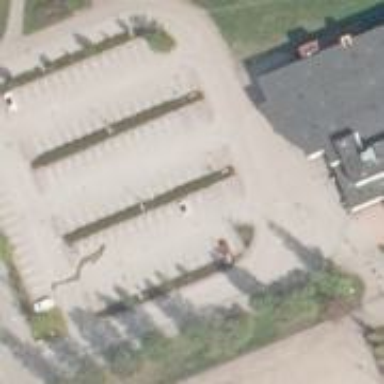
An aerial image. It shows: Parking area with surface parking amenities.